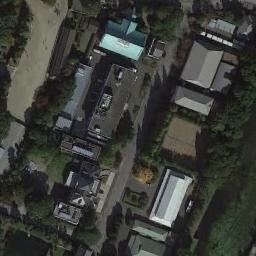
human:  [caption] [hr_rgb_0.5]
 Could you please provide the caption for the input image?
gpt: The palace is surrounded by trees .

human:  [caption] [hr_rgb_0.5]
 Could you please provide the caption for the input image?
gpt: The palace has lots of buildings of different sizes and shapes .

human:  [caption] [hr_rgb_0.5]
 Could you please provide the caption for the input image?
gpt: Many trees of different sizes are beside the palace .

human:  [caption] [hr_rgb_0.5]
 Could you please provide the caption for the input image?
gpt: The palace is surrounded by buildings and trees .

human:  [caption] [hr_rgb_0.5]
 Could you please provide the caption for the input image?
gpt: There are some green trees beside the palace .